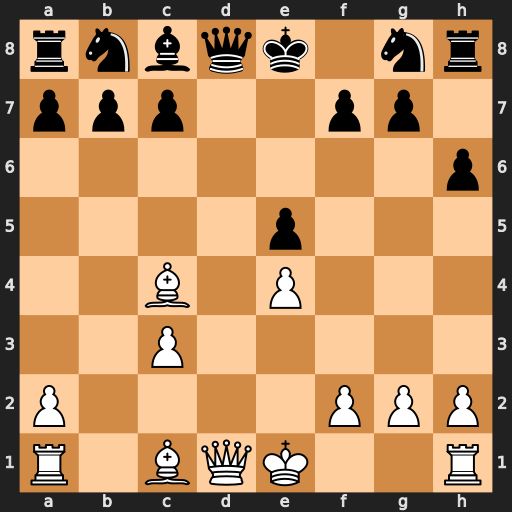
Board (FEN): rnbqk1nr/ppp2pp1/7p/4p3/2B1P3/2P5/P4PPP/R1BQK2R
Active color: w
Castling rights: KQkq
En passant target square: -
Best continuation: Bxf7+ Kxf7 Qxd8